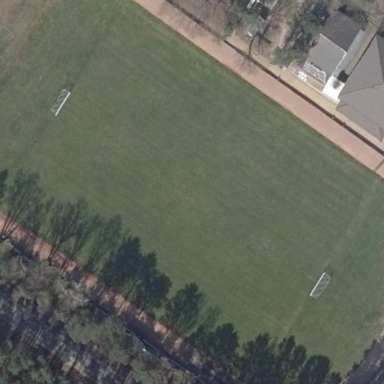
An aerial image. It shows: Grass pitch designated for soccer.